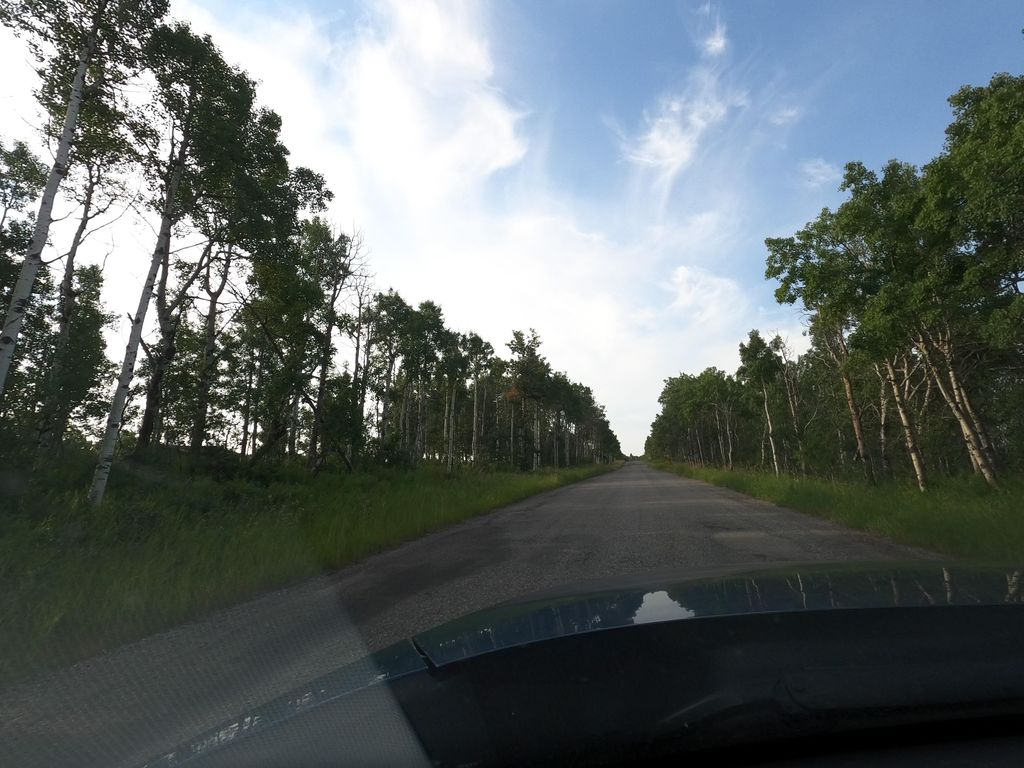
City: calgary